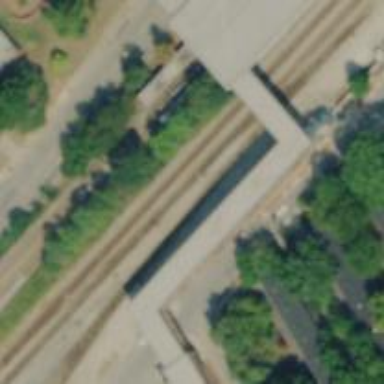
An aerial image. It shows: Railway siding for service.